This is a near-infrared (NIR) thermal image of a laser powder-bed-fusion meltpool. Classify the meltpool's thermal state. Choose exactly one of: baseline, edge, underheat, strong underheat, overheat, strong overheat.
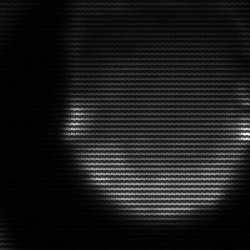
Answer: edge